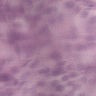
Metastatic tissue present: yes